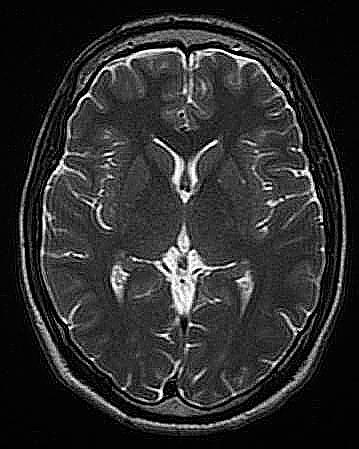
Label: notumor